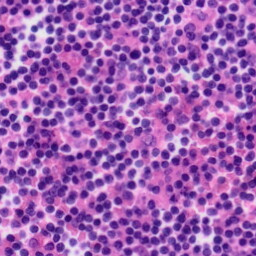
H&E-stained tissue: Tonsil